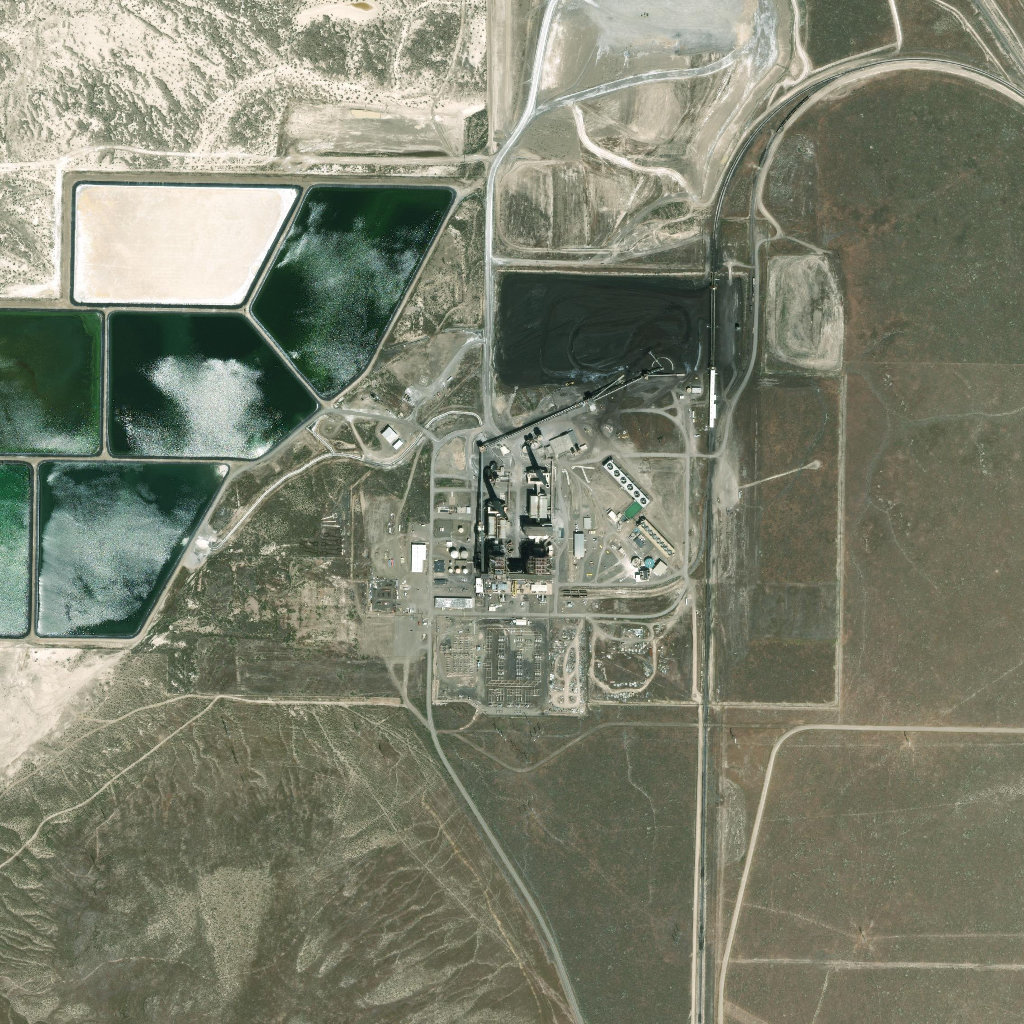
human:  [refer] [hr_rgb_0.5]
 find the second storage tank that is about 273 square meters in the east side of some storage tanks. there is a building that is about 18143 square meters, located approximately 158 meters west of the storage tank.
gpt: <box>[[61, 54, 62, 55, 0]]</box>